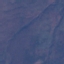
Land use / land cover: HerbaceousVegetation